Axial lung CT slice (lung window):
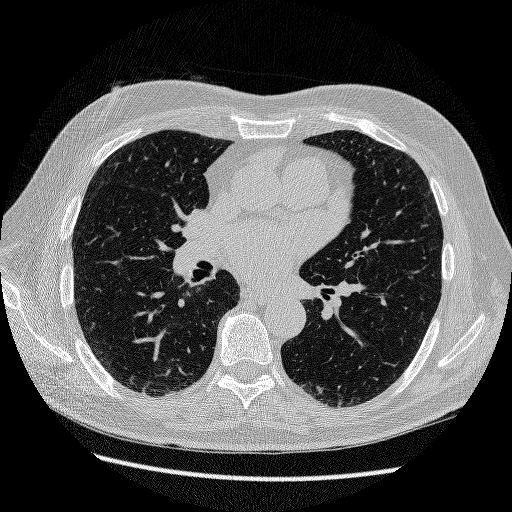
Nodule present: no